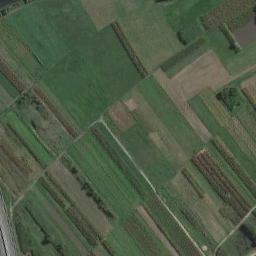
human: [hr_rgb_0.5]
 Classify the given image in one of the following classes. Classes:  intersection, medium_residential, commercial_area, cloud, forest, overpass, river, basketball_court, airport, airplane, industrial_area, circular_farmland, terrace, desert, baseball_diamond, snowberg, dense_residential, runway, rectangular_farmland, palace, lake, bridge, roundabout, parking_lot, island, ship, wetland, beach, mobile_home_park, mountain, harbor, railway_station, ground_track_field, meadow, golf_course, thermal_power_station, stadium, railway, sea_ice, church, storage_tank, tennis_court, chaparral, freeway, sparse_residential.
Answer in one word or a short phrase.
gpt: rectangular_farmland